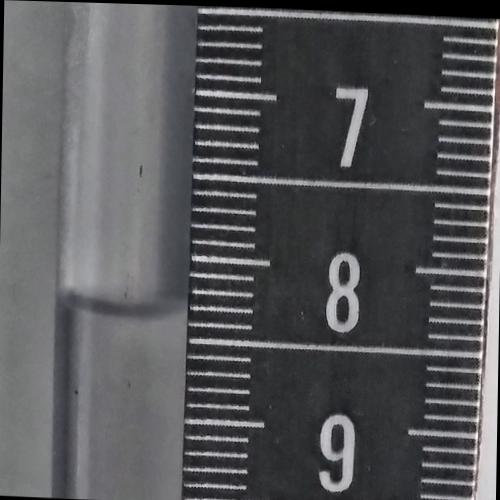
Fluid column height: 8.3 cm